Question: How much storage space is used?
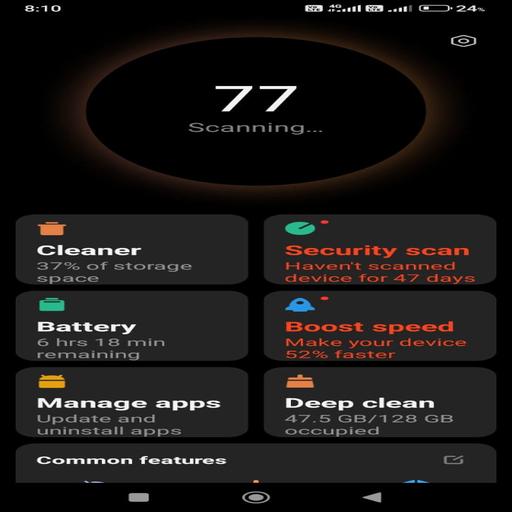
Answer: 37% storage